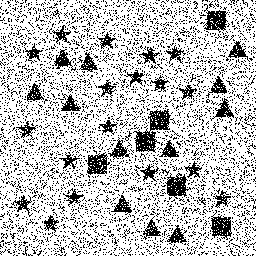
Squares: 6
Triangles: 12
Stars: 18
Total shapes: 36